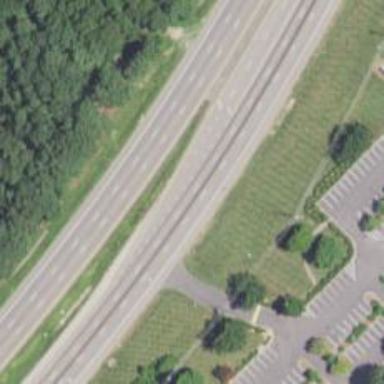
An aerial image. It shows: Asphalt trunk highway.